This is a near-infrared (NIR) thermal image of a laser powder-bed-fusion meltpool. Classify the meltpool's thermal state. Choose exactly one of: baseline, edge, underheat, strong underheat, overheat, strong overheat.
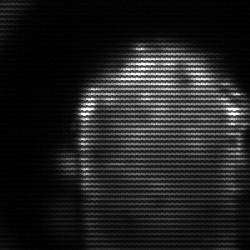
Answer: baseline